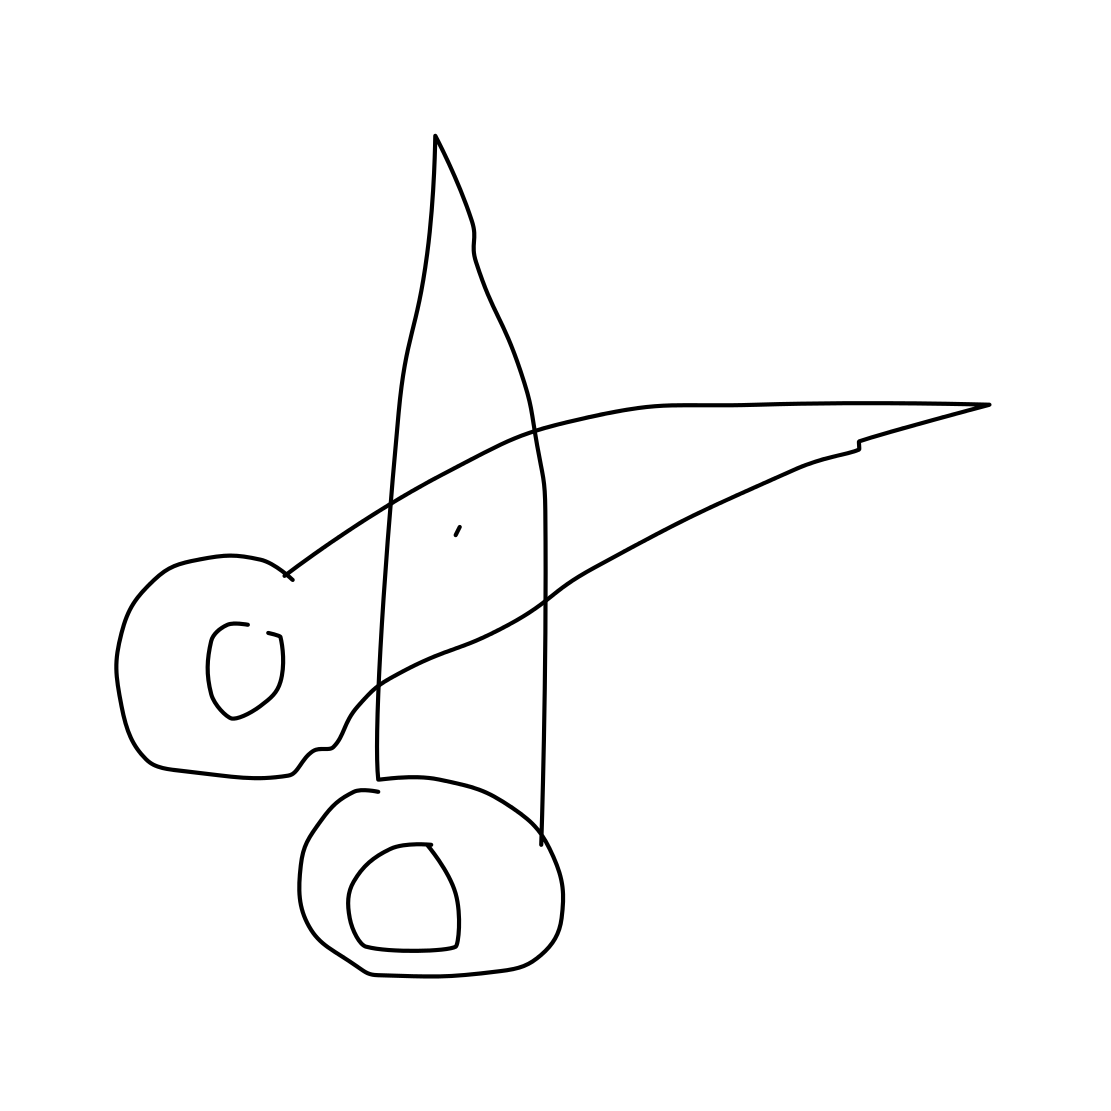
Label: scissors